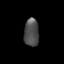
Tissue: lung
Cell type: Myeloid cells
Senescence score: 0.2181
Nuclear area (px): 400
Mean DAPI intensity: 79.368